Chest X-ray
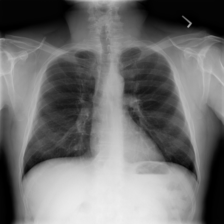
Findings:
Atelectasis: negative
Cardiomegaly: negative
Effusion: negative
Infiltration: negative
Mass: negative
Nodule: negative
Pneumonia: negative
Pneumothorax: negative
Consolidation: negative
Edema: negative
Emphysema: negative
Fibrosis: negative
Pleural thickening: negative
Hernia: negative